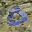
Label: 0